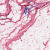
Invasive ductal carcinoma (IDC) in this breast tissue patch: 0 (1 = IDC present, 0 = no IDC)